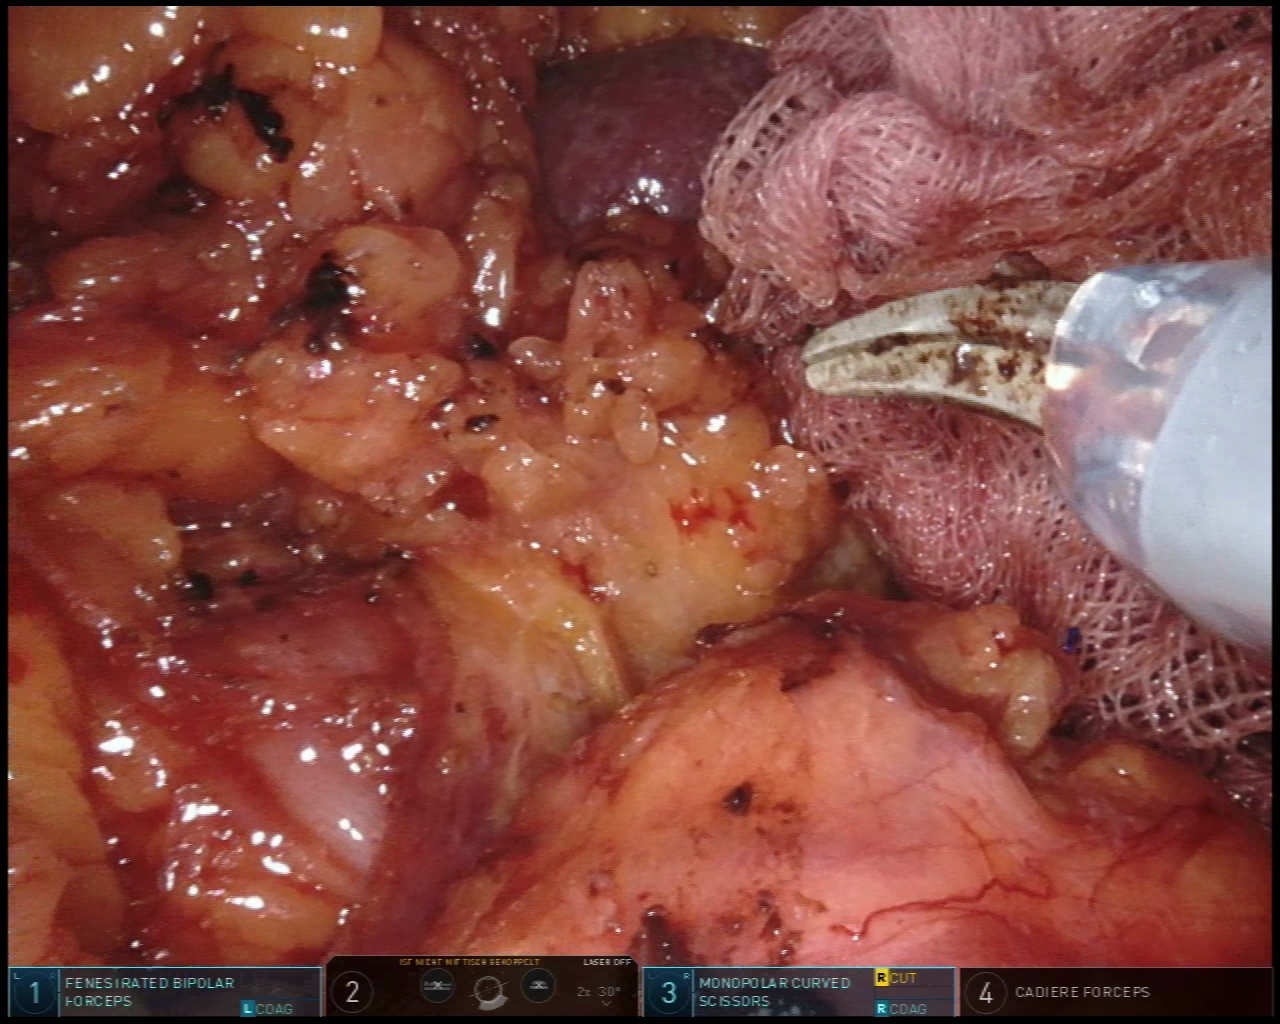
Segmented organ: stomach
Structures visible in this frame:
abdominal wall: no
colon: no
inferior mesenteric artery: no
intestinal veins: no
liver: no
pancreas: no
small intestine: no
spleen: yes
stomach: yes
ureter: no
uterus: no
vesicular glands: no